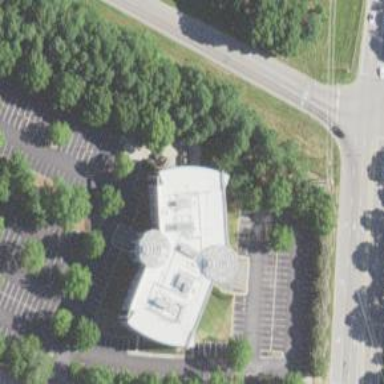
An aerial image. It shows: Commercial building.